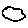
Label: cloud